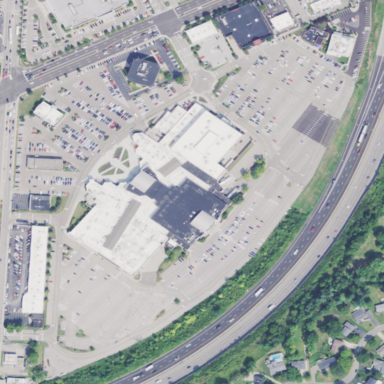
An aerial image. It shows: Retail area that is mall.